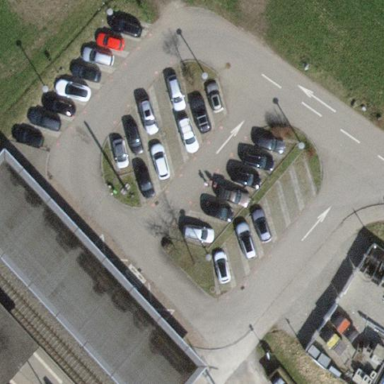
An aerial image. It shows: Parking area with park and ride facility. The surface of the parking area is designated for this purpose.